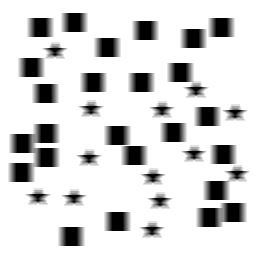
Squares: 25
Triangles: 0
Stars: 13
Total shapes: 38